Question: I need some help solving an exercise for school. It's about tunable consistency in Cassandra.
Given a cluster of 15 nodes, complete the following table. In case of multiple posibilities give all of them. CL values are: ANY, ONE, QUORUM, ALL

Thank you very much for your help!
p.s. I'm sure that we need the following rule to solve this: nodes read + nodes written > replication factor to be consistent
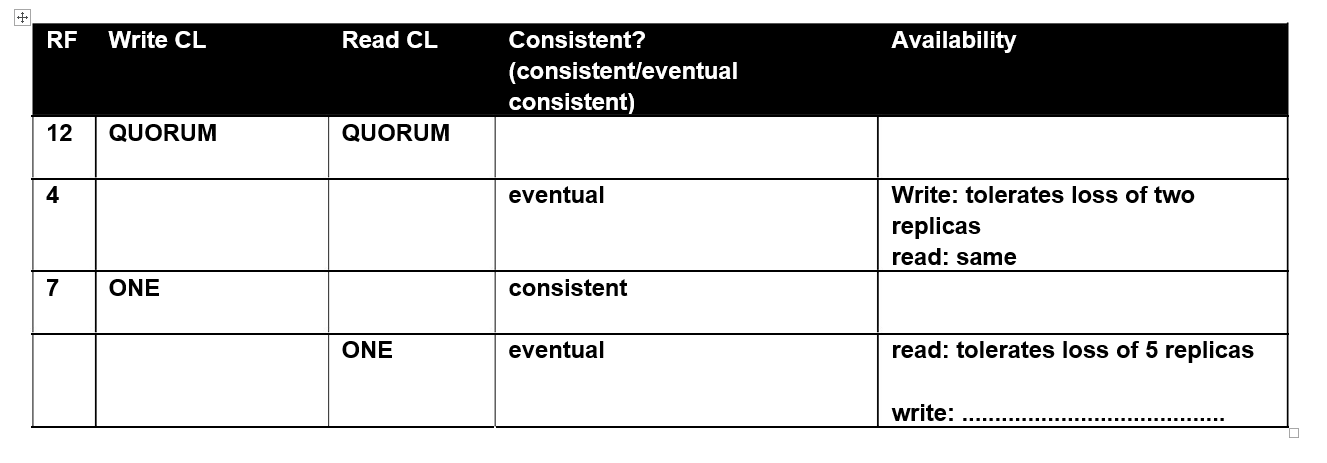
Answer: I think this should be the correct answer. Please correct me if I'm wrong. Ignore the dutch sentences in the table, I don't think it will pose any problems for english readers.
<URL>